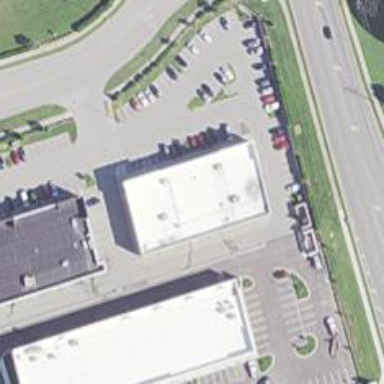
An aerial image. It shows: Clinic.